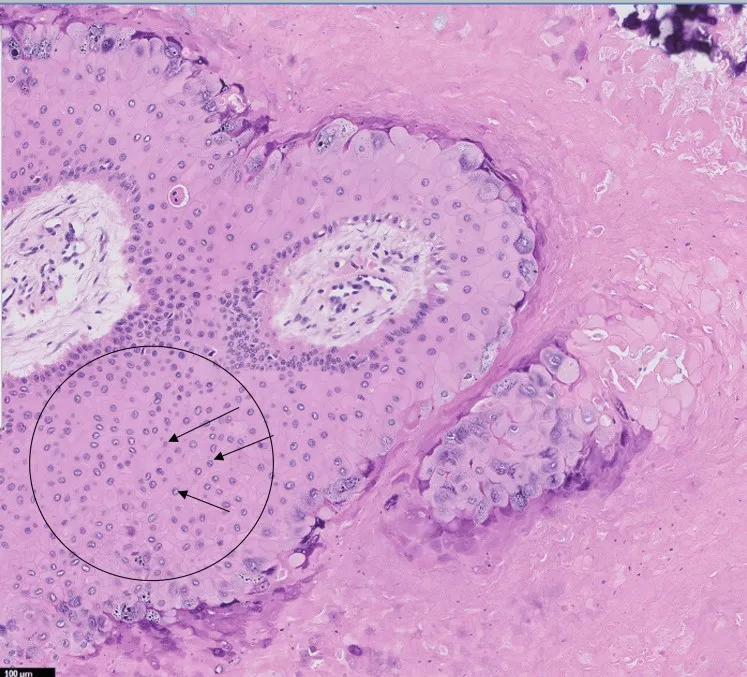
Higher magnification of koilocytic epithelial cells with characteristic hyperchromatic nuclei with perinuclear vacuoles (black arrows in black circle).
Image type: pathology (h&e)